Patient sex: F
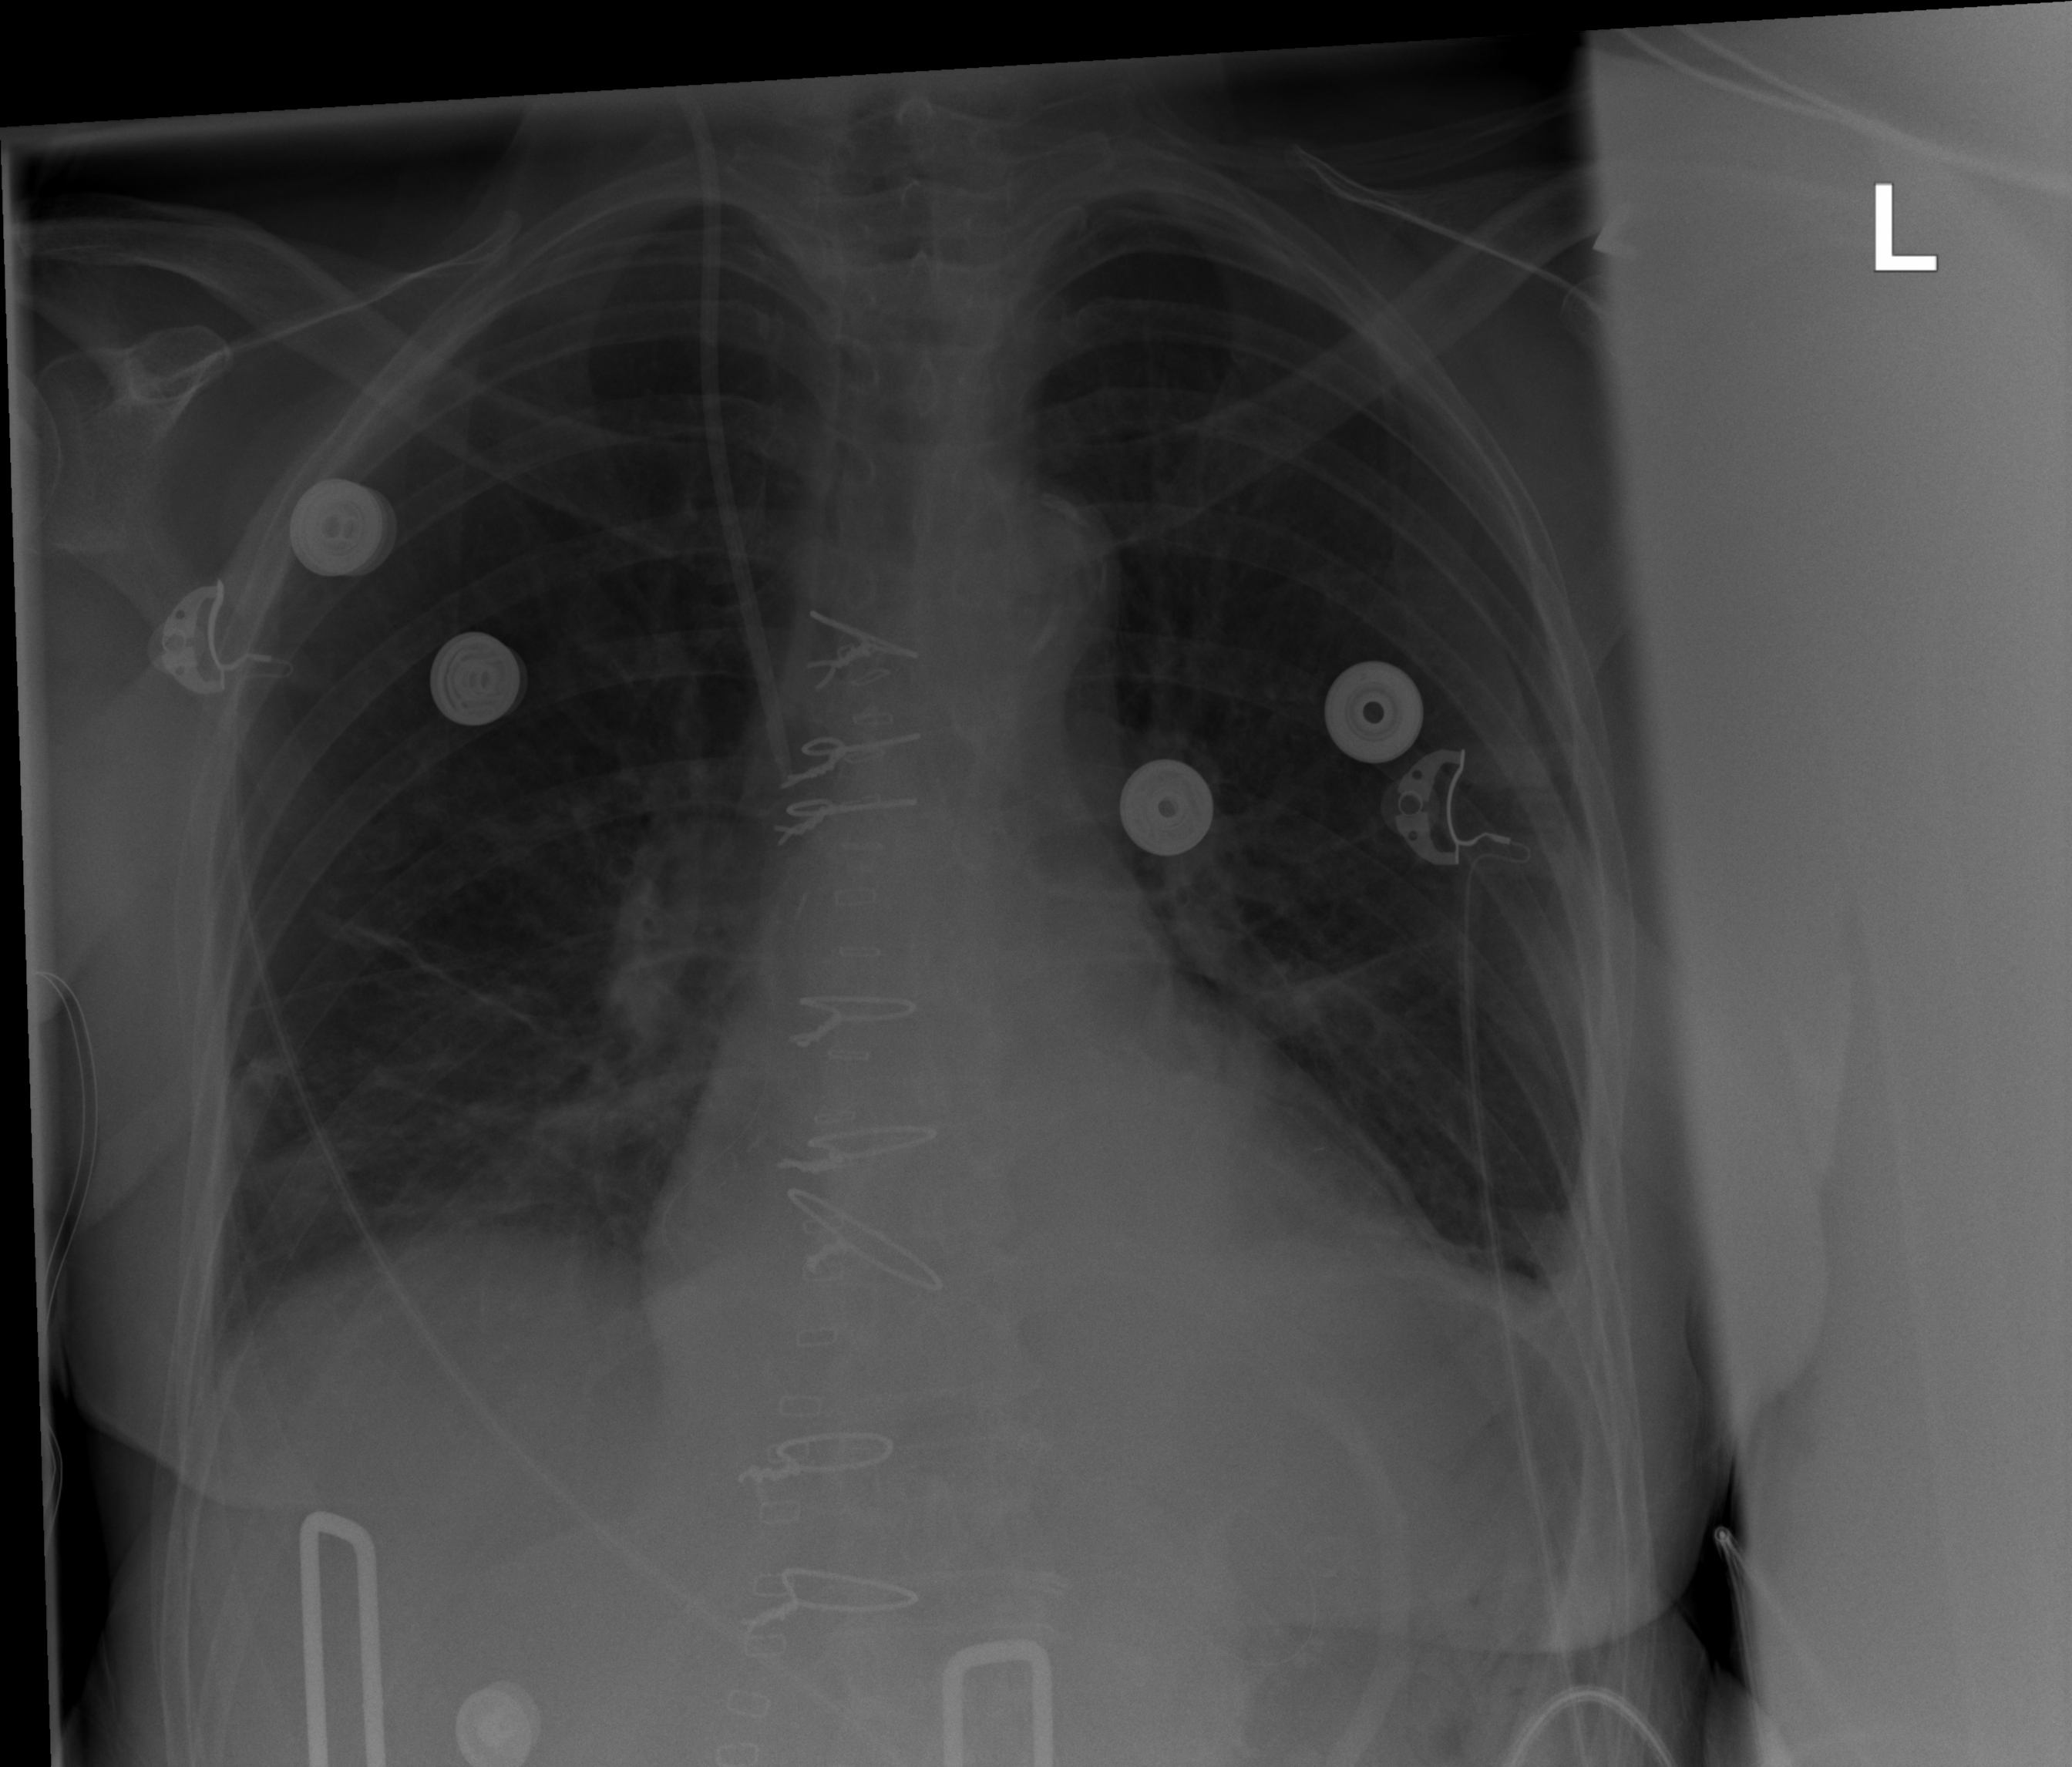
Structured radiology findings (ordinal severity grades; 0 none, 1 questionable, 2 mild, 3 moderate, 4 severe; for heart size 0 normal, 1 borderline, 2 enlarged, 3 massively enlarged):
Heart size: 1
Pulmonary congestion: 0
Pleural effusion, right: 1
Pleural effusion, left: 2
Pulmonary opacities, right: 0
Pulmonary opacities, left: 0
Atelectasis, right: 2
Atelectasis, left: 2